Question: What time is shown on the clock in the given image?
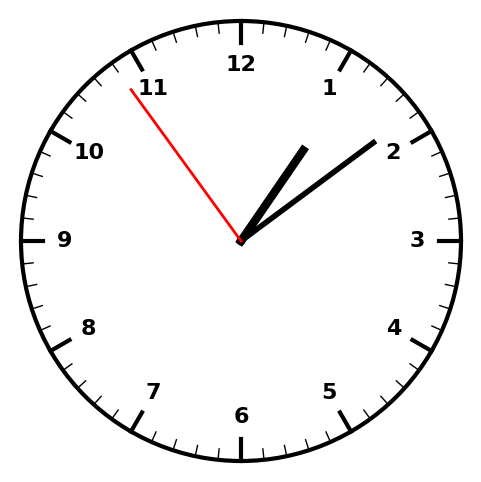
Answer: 01:08:54